Field crop: maize
Growth stage: 2
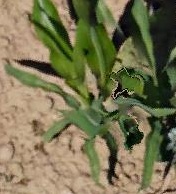
Species: maize